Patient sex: F
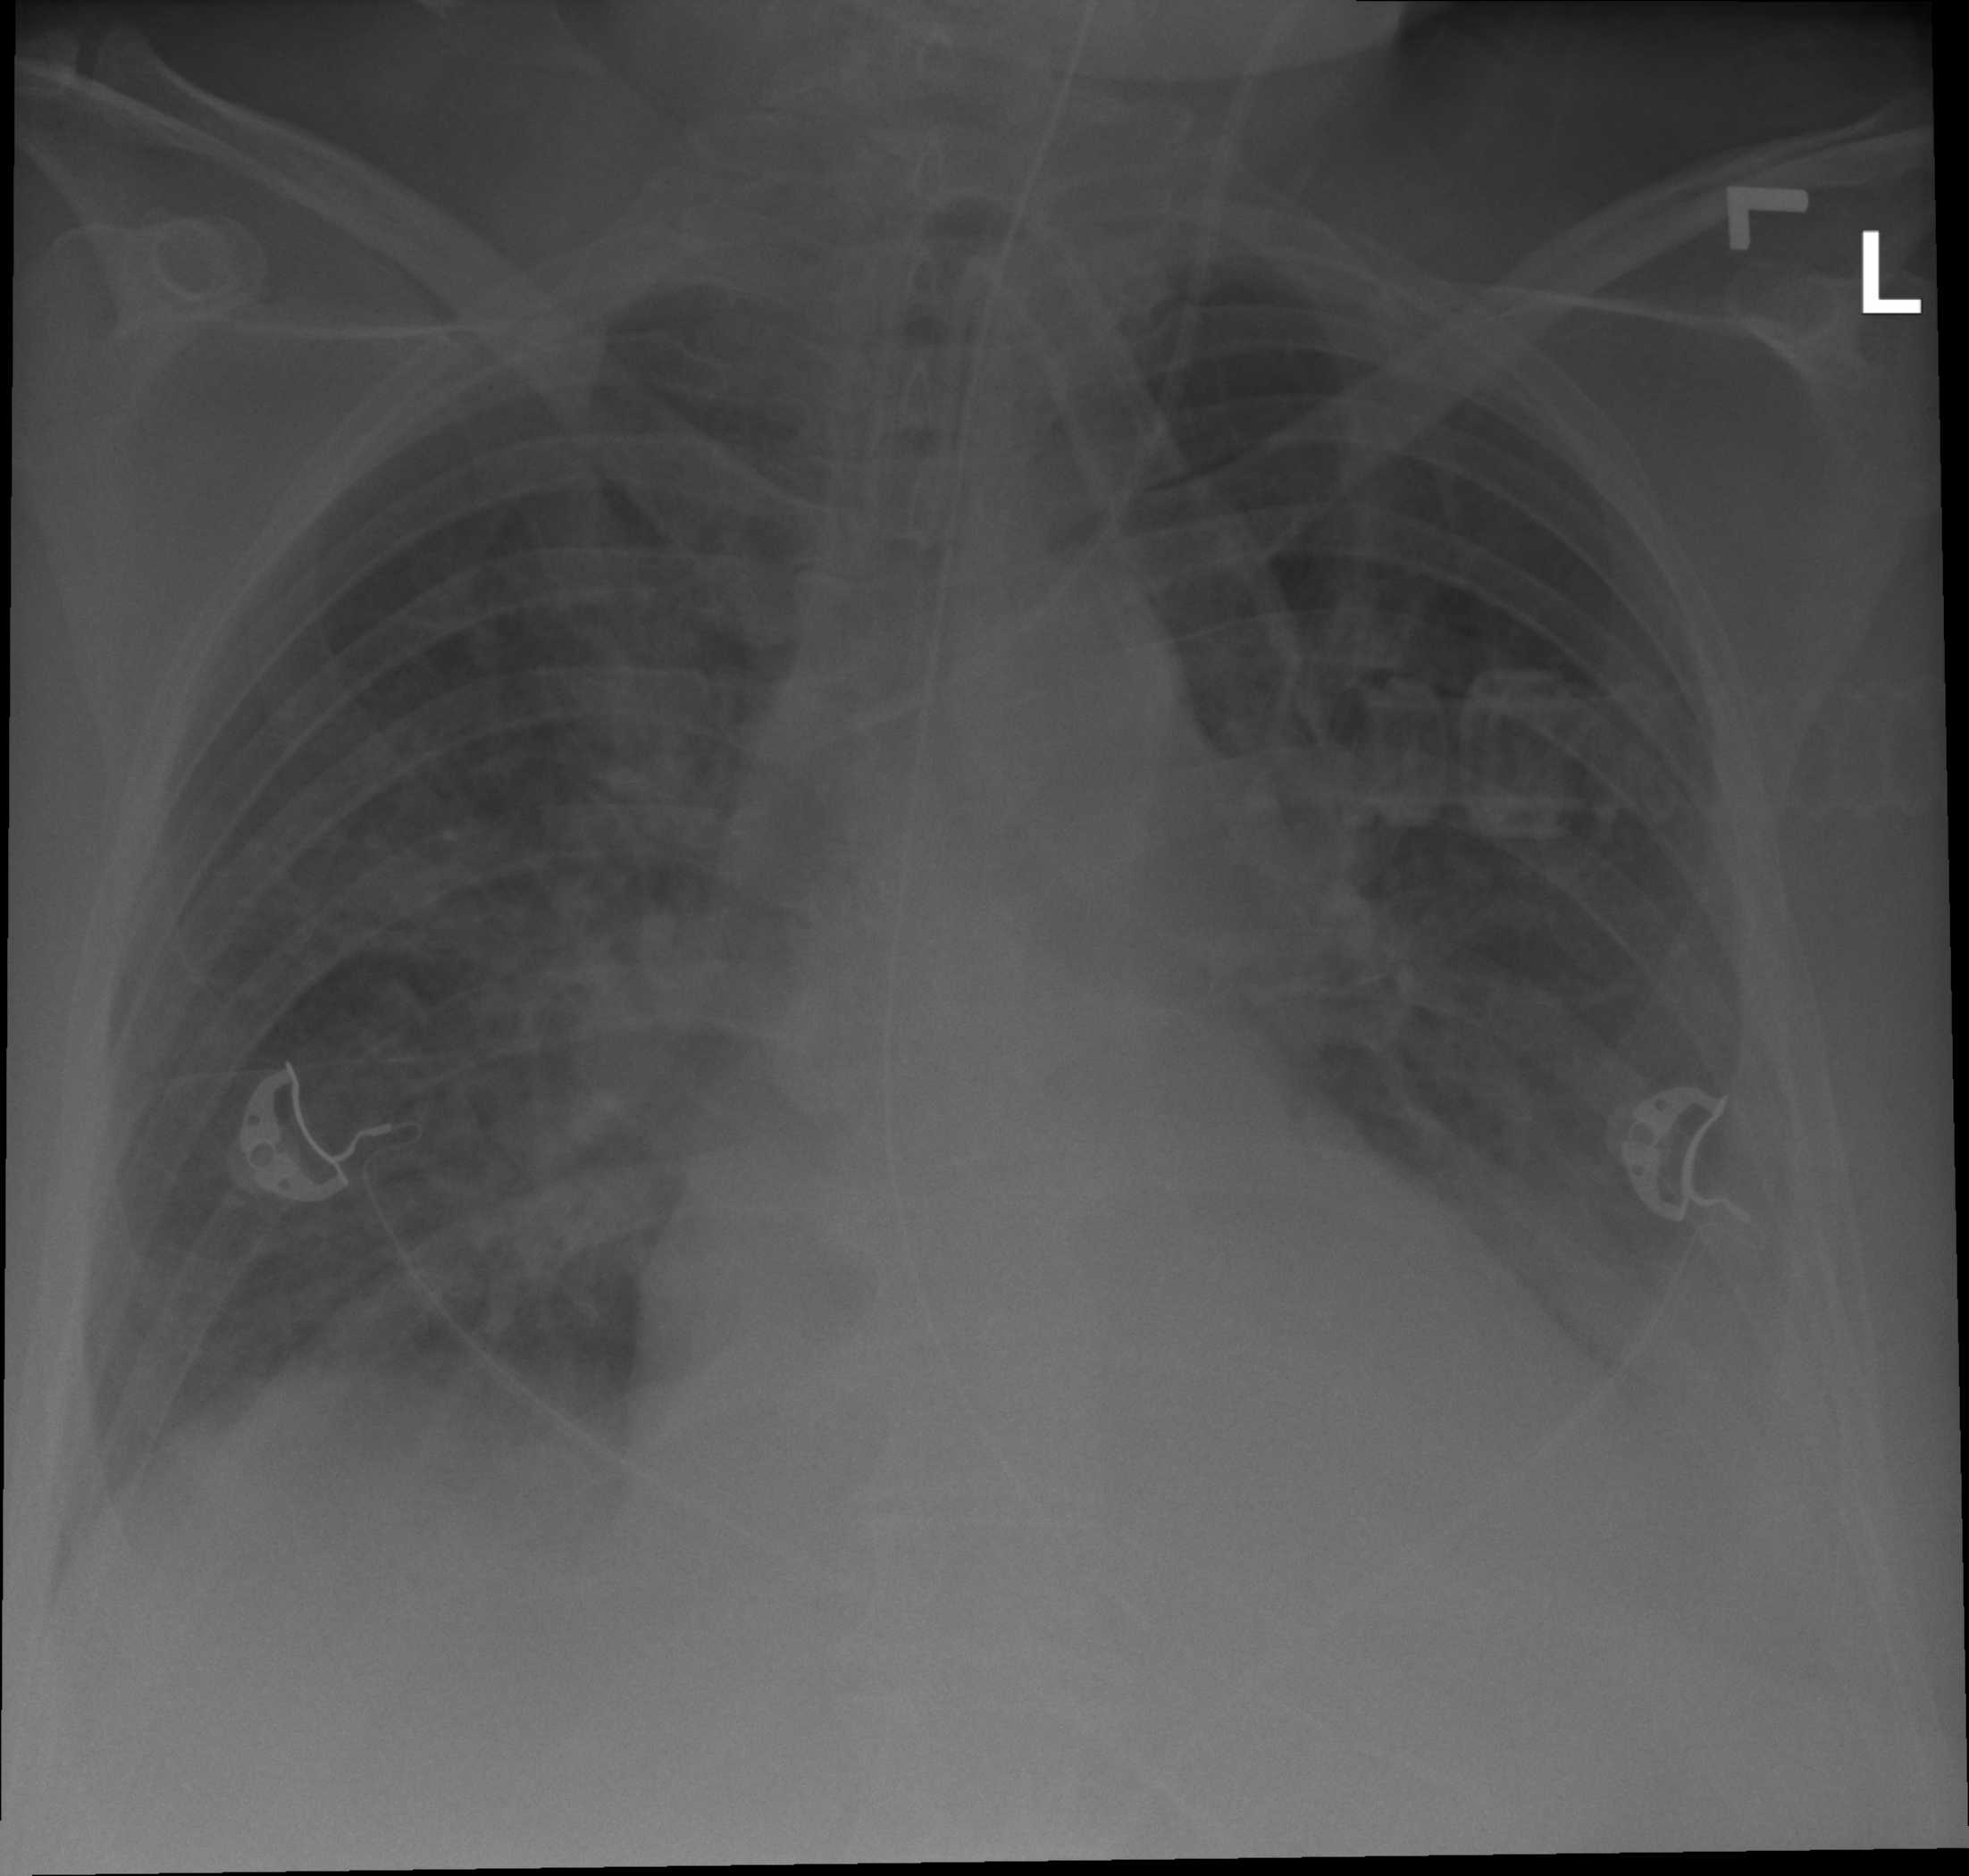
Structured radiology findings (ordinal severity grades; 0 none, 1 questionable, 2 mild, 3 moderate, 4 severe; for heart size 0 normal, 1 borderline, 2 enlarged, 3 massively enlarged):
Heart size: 2
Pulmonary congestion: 2
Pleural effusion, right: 1
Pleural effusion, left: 2
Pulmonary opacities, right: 2
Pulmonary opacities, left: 2
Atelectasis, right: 0
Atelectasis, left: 2